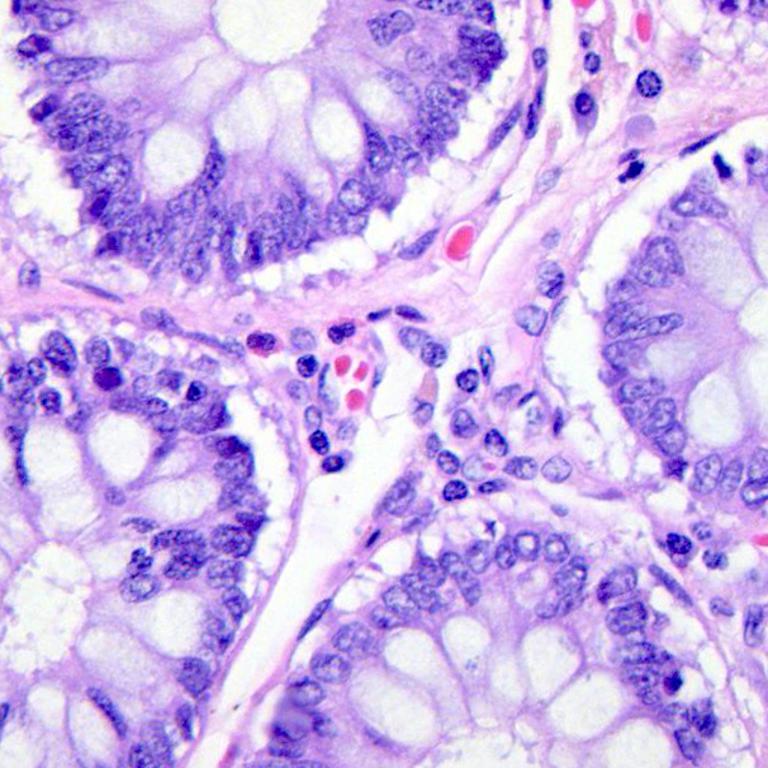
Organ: colon
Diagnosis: benign